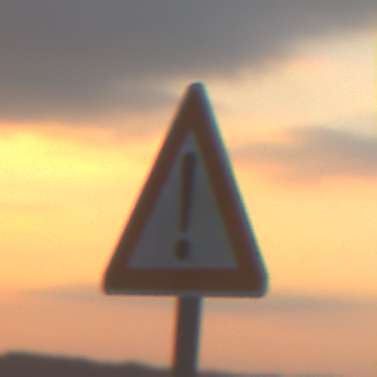
Verkehrszeichen: Gefahrenstelle
Umgebung: Outdoor, Beach
Tageszeit: SunriseSunset
Wetter: PartlyCloudy
Licht: Natural
Jahreszeit: NotSpecified
Kontrast: MediumContrast